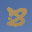
Label: 8